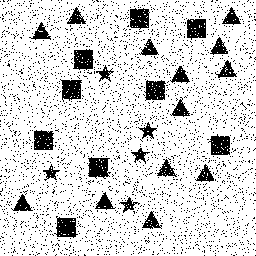
Squares: 9
Triangles: 13
Stars: 5
Total shapes: 27